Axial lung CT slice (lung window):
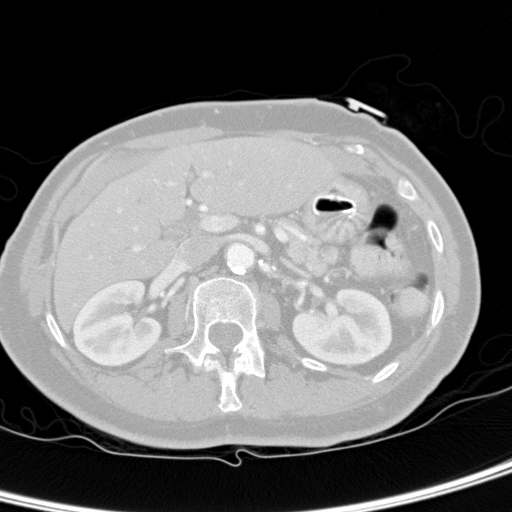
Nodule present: no